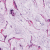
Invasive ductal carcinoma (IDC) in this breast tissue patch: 1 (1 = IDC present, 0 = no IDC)